Aerial crown-view tile of a tropical tree (Barro Colorado Island, Panama), acquired 20250217:
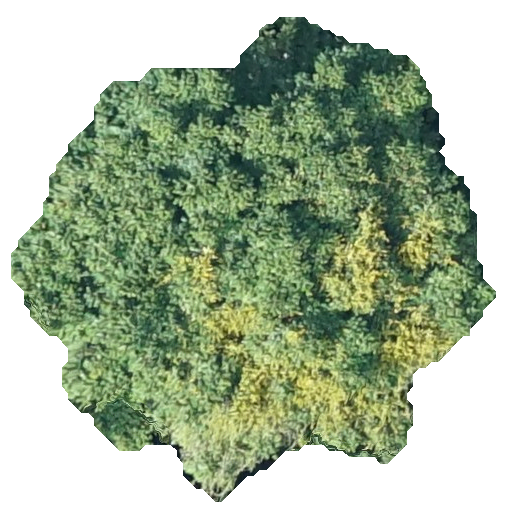
Species: Tachigali panamensis
GBIF accepted scientific name: Tachigali panamensis
Crown area: 228.277 m²